Interaction volume radius: 5 \u00c5
Interaction volume height: 25 \u00c5
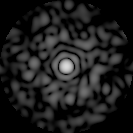
Disorder parameter: 0.8386